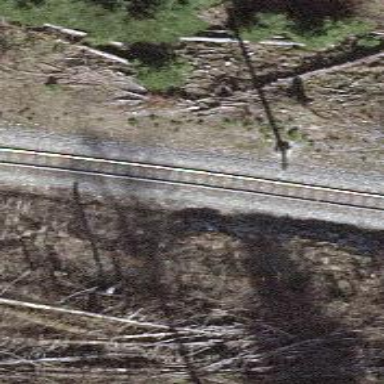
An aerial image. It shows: Narrow-gauge railway with single track. The railway is electrified with contact line.